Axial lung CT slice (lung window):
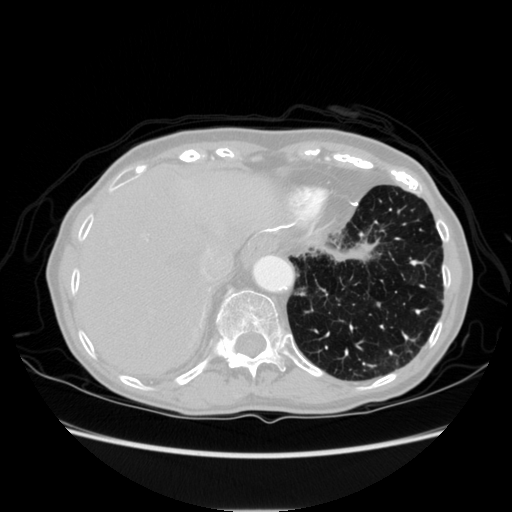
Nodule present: no